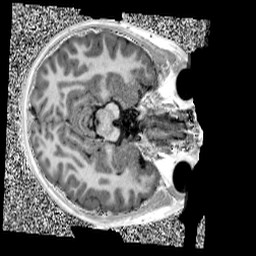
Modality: UNIT1
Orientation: axial
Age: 10
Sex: male
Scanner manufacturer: siemens
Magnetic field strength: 3 T
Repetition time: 4 s
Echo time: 0.00299 s